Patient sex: F
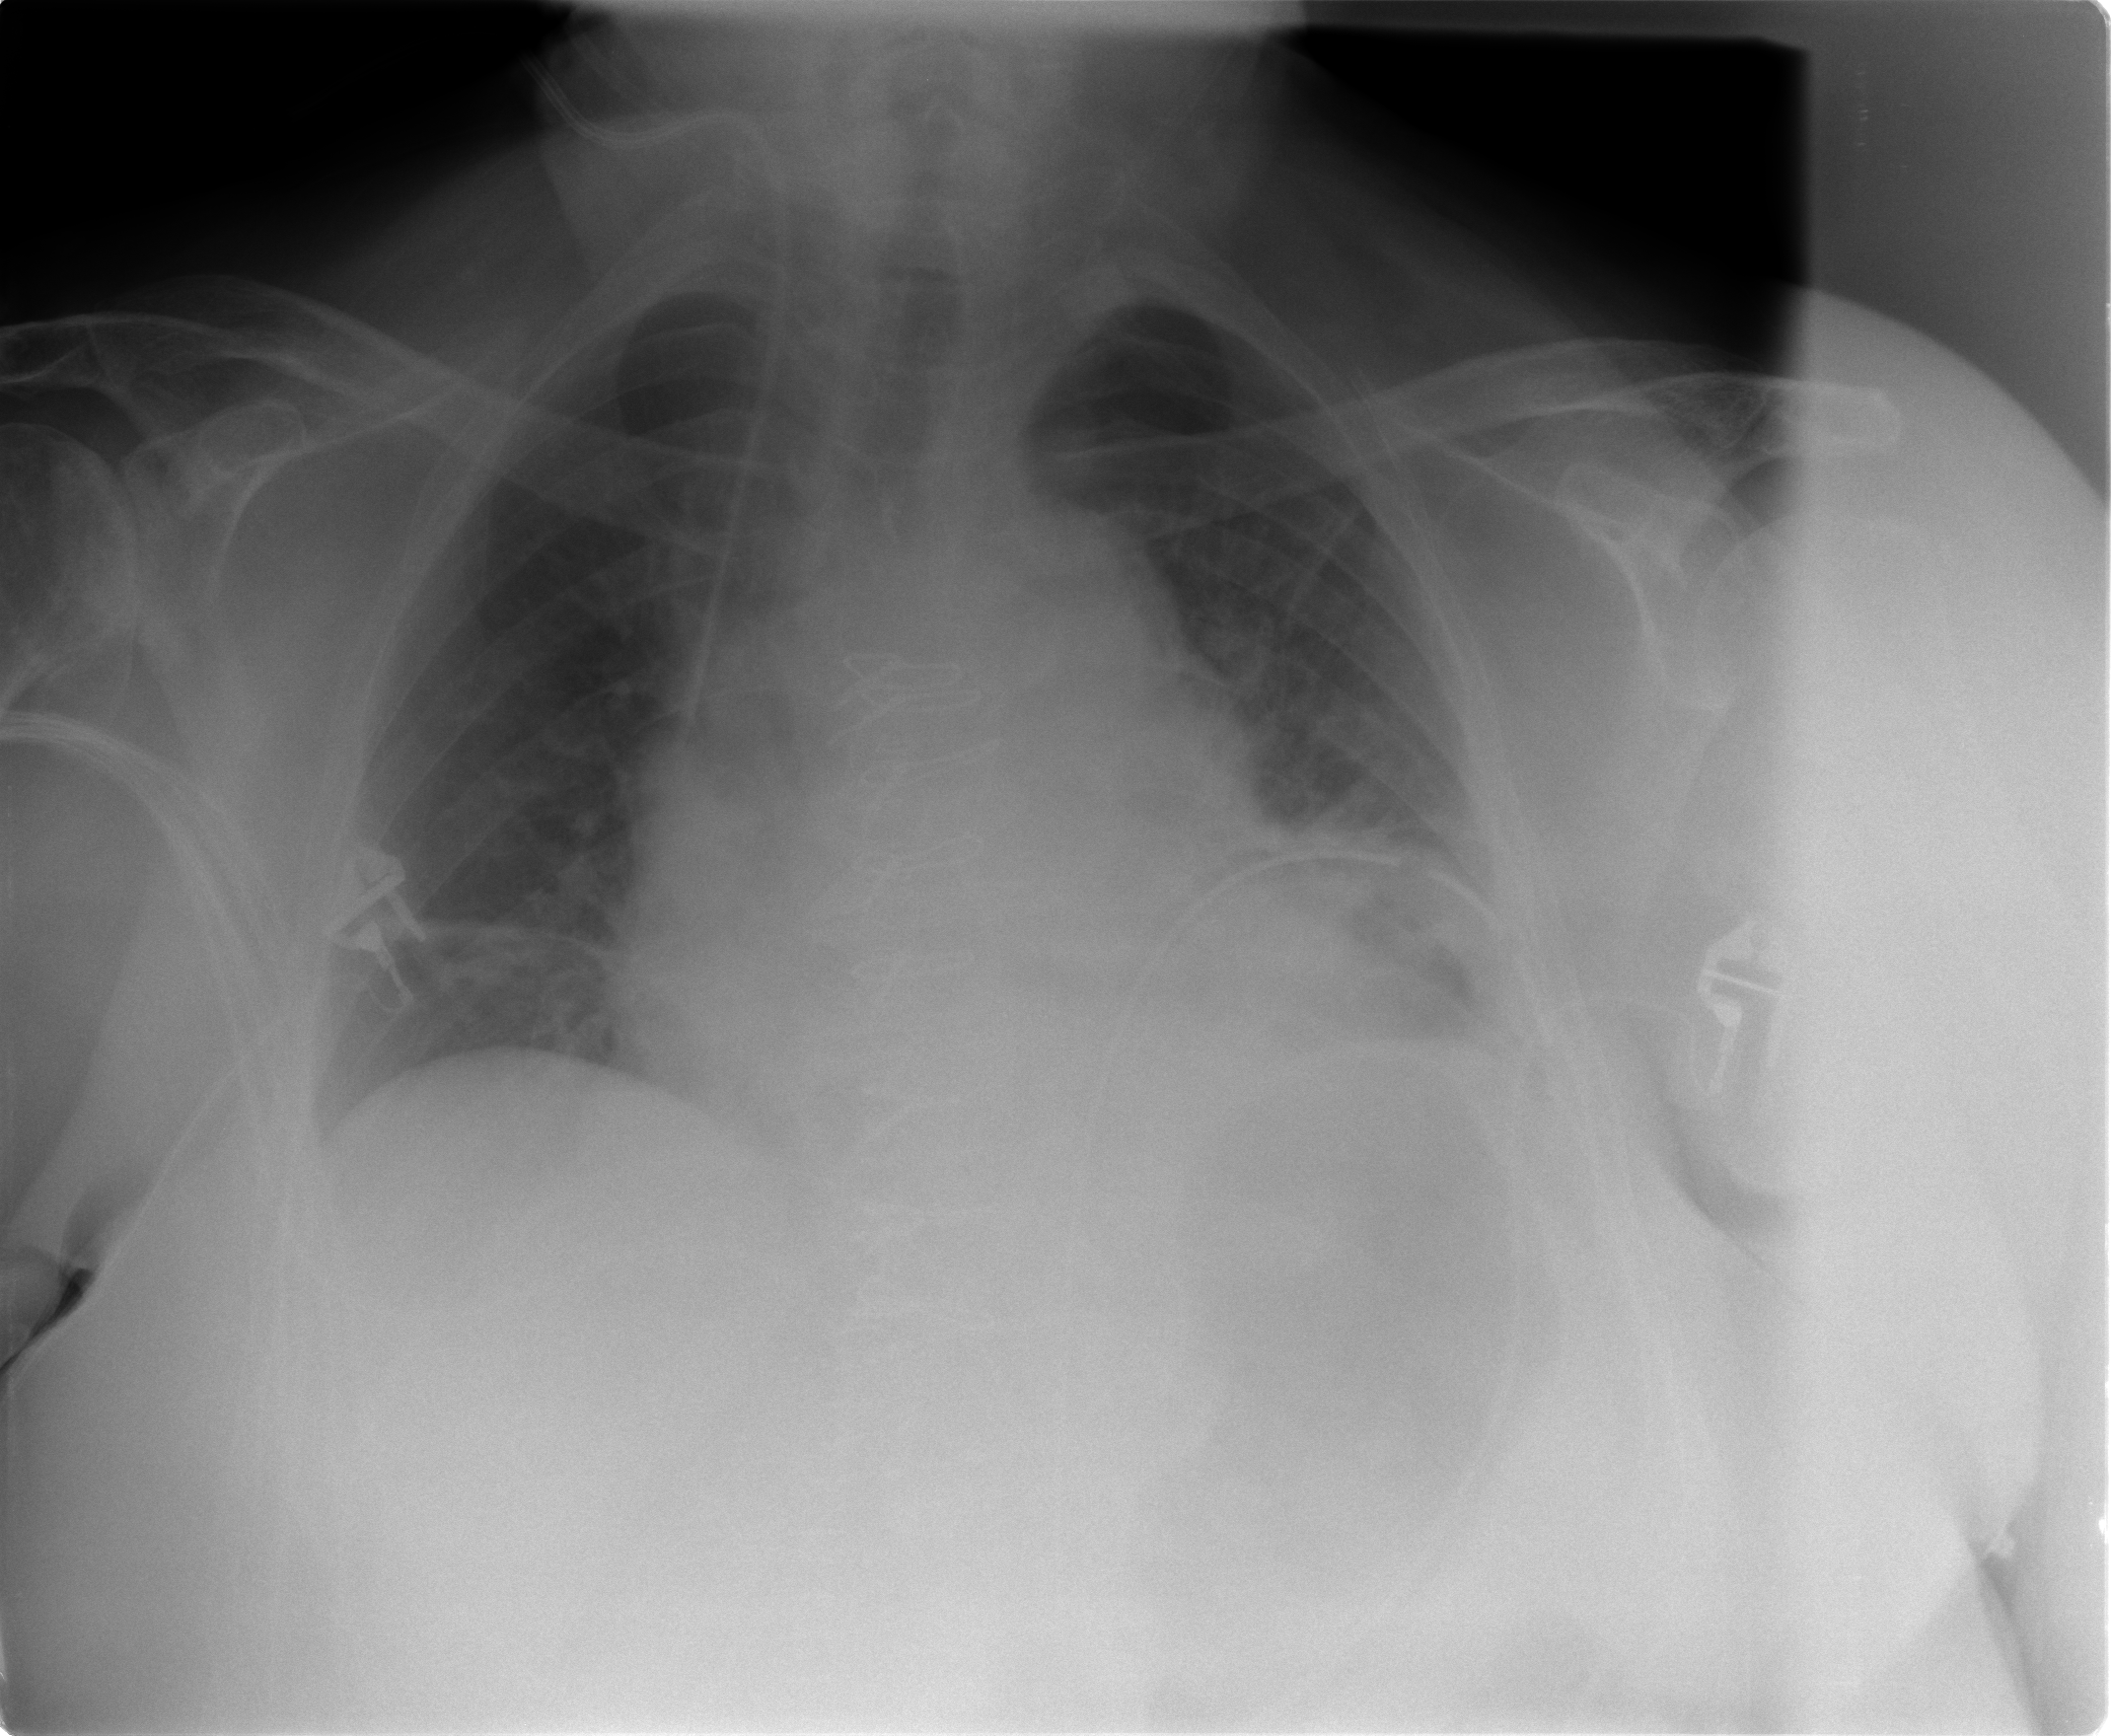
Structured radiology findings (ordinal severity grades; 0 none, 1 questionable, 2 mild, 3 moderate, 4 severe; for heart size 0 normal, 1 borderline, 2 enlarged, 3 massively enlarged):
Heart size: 2
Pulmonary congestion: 2
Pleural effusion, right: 0
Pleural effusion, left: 0
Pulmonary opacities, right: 0
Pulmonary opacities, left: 0
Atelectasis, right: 2
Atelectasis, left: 2